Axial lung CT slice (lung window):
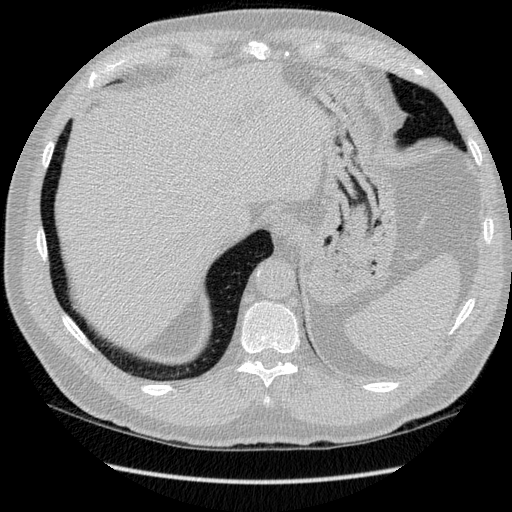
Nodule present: no